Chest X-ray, AP view. Patient: 6 years old, sex F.
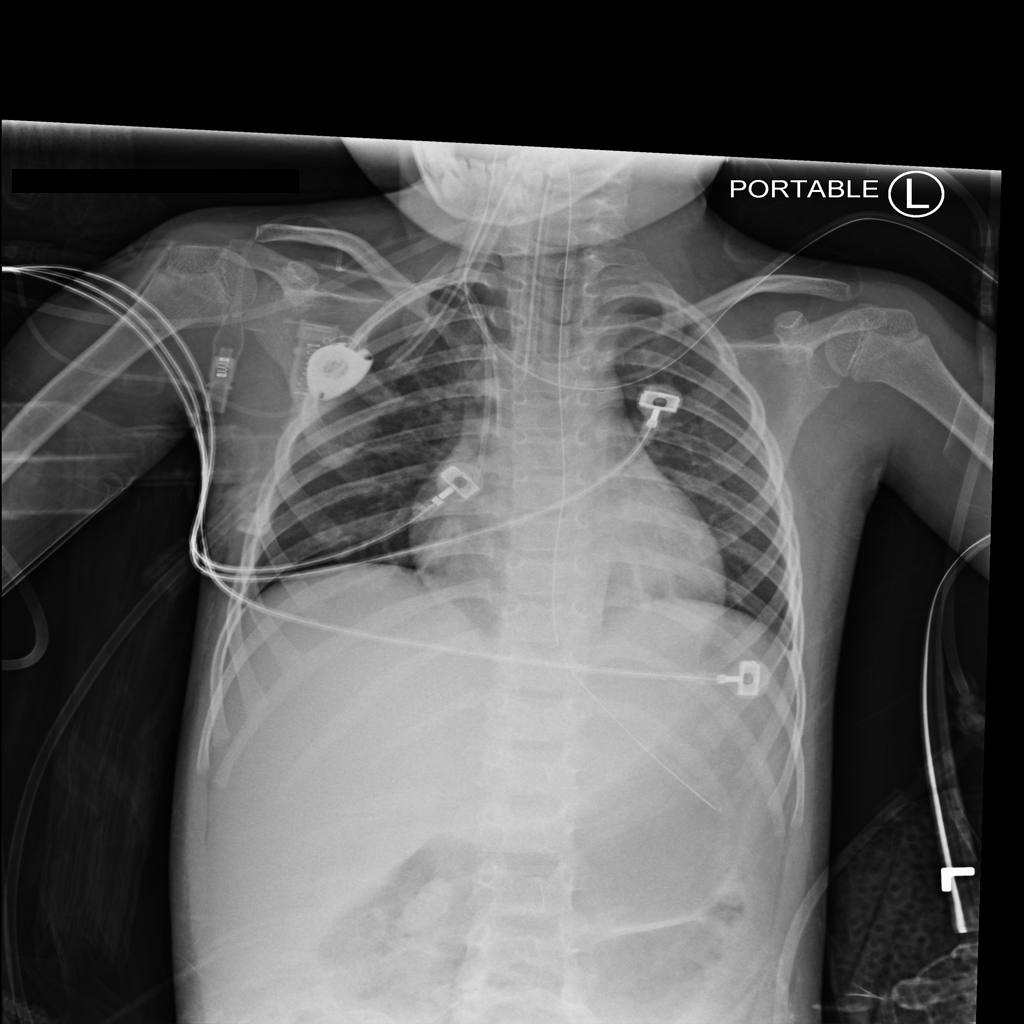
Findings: No Finding